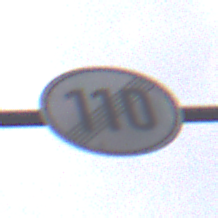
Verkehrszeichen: EndeGeschwindigkeit110
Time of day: Midday
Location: Outdoor (Urban)
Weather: Overcast
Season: NotSpecified
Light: Natural